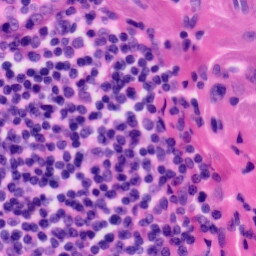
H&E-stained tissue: Tonsil